Question: I have a series of data files that I'd like to explore in R, each of which I plan to use to generate a data frame with a column variable that I'll label, for purposes of this question, as 'foo'. The range of 'foo' lies along the interval [0, 7000]. As part of my data exploration exercise, I'd like to create a 1D histogram of 'foo', but with a bit of a twist: values of foo in the range between (1000, 7000] are particularly "interesting" to me, and therefore I'd like to color code individual histogram bars in that data range using a palette of colors (i.e., because later on I eventually intend to reuse the same palette to map data from some other columns which I have temporarily omitted from the data frame in order to keep my question from becoming needlessly over complicated). Conversely, values of 'foo' in the range [0,1000] are not as interesting to me, however I'd still like to be able to see them in the histogram, albeit colored gray, in instances where there are any values present.
In my code sample below, I generated an artificial sample data frame, and attempted to plot the histogram using 'ggplot2', selecting fill colors using 'scale_fill_manual()'. I did get a multi-colored histogram, however it does not look as expected: 'ggplot2' appears to have ignored my instructions for where to place the breaks between colors. Specifically, the problem seems to be related to missing data: intervals which happen to have no data do not appear to get mapped onto a color, although it was my intent that they should be. This also means that the color gray ends up getting mapped onto the interval (1000, 1500], instead of [0, 1000] as I had intended.
My question: how can I force 'ggplot2' to assign specific color fill codes to specific data ranges, even if some intervals are blank and have no data, and histogram bars corresponding to those intervals therefore aren't generated?
I've included an initial version of my code below, together with a dummy example data frame plus a hand-annotated version of the output that it produces.
'''
library(ggplot2)
# Minimum and maximum values of interest (for other data sets, additional
# values that are of lesser interest may fall within the interval [0, 1000])
lolim<-1000
hilim<-7000
bwdth<-500
# Construct sample data frame
df<-data.frame(foo=c(1200, 1300, 1750, 2200, 2300, 2750, 3200, 3300, 3750,
4200, 4300, 4750, 6200, 6300, 6750))
# Construct a discrete factor variable which can later be mapped onto
# discrete color codes
df$colcode<-cut(df$foo, breaks=c(0, seq(lolim, hilim, bwdth)),
include.lowest=TRUE)
# Create the breaks and color codes to be used by scale_fill_manual()
brk<-levels(df$colcode)
ncol<-length(brk)
# My expectation is that "#808080FF" (gray) will map onto the range
# [0, 1000], while a palette consisting of 12 sequential shades of the
# rainbow will be mapped onto the range (1000, 7000], in intervals of 500
colors<-c("#808080FF", rainbow(ncol-1))
# Draw the histogram
print(ggplot(df, aes(foo)) +
geom_histogram(aes(fill=colcode), binwidth=bwdth) +
scale_fill_manual("", breaks=brk, values=colors))
'''

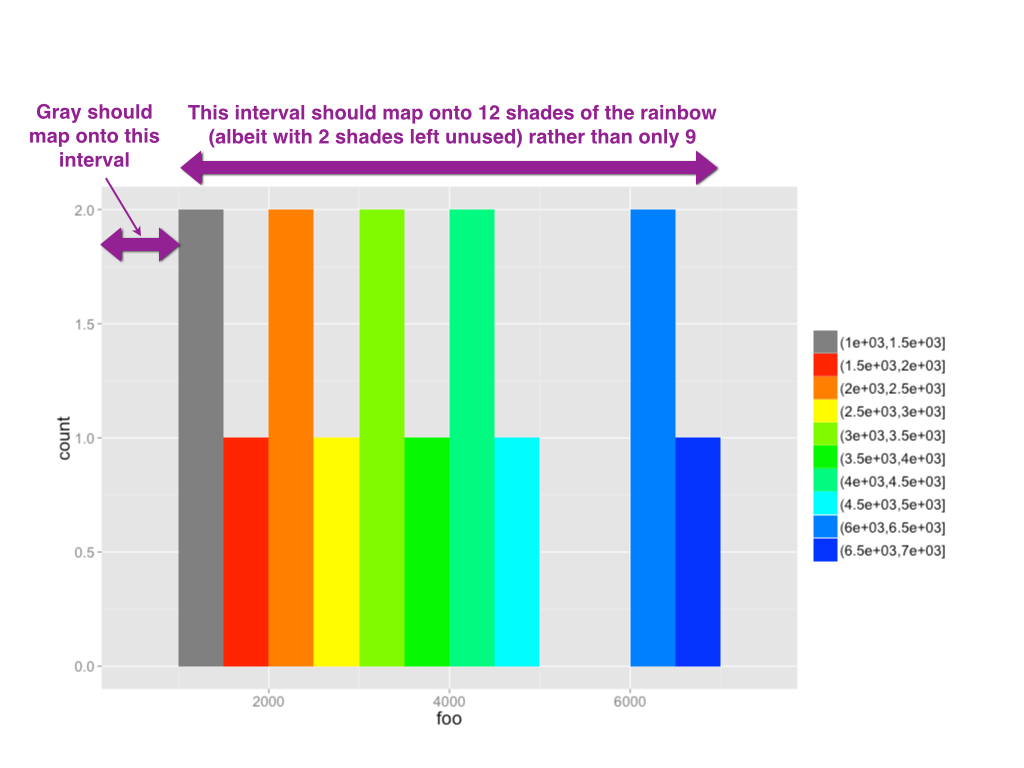
Answer: You can set the 'drop' argument to 'FALSE'. See '?discrete_scale': 'drop unused factor levels from the scale (TRUE or FALSE)'
'''
ggplot(df, aes(foo)) +
geom_histogram(aes(fill = colcode), binwidth = bwdth) +
scale_fill_manual("", breaks = brk, values = colors, drop = FALSE)
'''